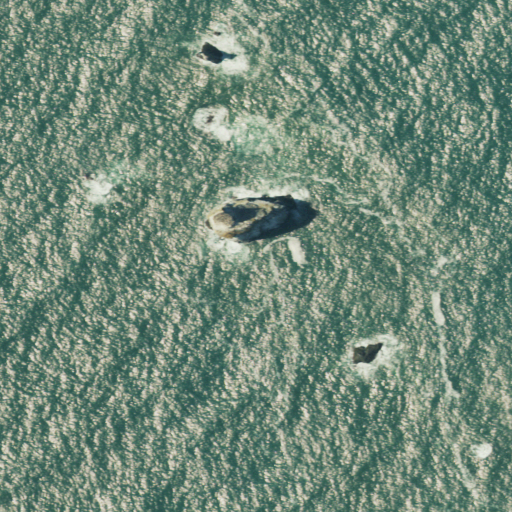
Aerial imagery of island in California named White Rock containing only open water